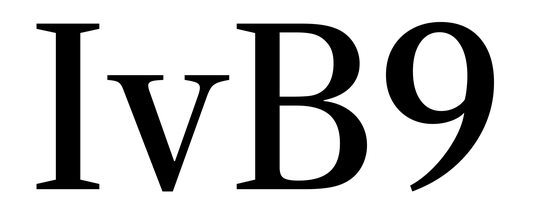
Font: LibreCaslonText_Regular